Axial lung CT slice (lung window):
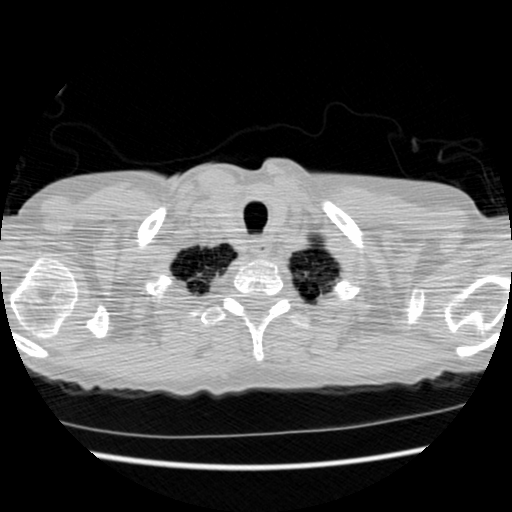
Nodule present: no